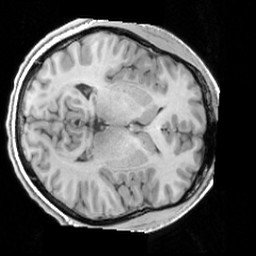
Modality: T1w
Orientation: axial
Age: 18
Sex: male
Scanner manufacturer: siemens
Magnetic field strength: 3 T
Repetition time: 1.63 s
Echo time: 0.00311 s